Question: I want spinner on left side in sherlock action bar but due to standard behavior it is coming on right side .[see attach image
How to fix it?
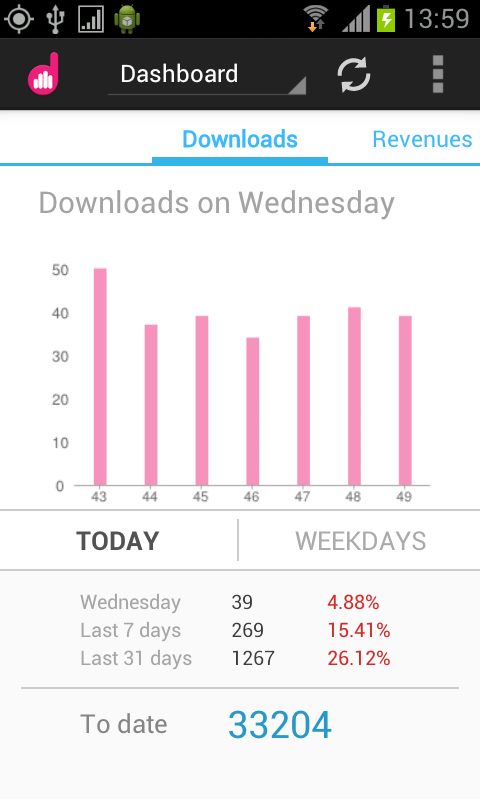
Answer: Ok,i have done this by using navigationlist instead of manually adding spinner in menu.xml:
'''
<?xml version="1.0" encoding="utf-8"?>
<resources>
<string-array name="dashboardItemList">
<item>Dashboard</item>
<item>Downloads</item>
<item>Revenues</item>
<item>Ads</item>
<item>Rankings</item>
<item>Reviews</item>
<item>Events</item>
</string-array>
</resources>
'''
@Override
'''
public boolean onCreateOptionsMenu(Menu menu) {
getSupportMenuInflater().inflate(R.menu.main_menu, menu);
setNavigationList();
return super.onCreateOptionsMenu(menu);
}
'''
'''
public void setNavigationList() {
arrayItemsForDropdown = getResources().getStringArray(R.array.dashboardItemList);
Context context = getSupportActionBar().getThemedContext();
ArrayAdapter<CharSequence> list = ArrayAdapter.createFromResource(context,R.array.dashboardItemList, R.layout.sherlock_spinner_item);
list.setDropDownViewResource(R.layout.sherlock_spinner_dropdown_item);
getSupportActionBar().setNavigationMode(ActionBar.NAVIGATION_MODE_LIST);
getSupportActionBar().setListNavigationCallbacks(list, this);
}
'''
** 4. Now give implementation as per your choice in onNavigationItemSelected Method **
'''
@Override
public boolean onNavigationItemSelected(int itemPosition, long itemId) {
if (arrayItemsForDropdown[itemPosition].equals("Dashboard")) {
downloadIcon.setVisible(false);
DashboardFragment dashboardFragment = new DashboardFragment();
showFragment(R.id.fragmentContainer, dashboardFragment, "dashboard");
overridePendingTransition(R.anim.right_in, R.anim.right_out);
} else if (arrayItemsForDropdown[itemPosition].equals("Downloads")) {
Log.d("Spinner", "downloadClicked");
showProgressDialog();
new Thread(new Runnable() {
public void run() {
checkDownloadsData();
}
}).start();
}
// skipping further else parts.....
return true;
}
'''
:) And navigationlist bydefault align to left in ActionBarSherlock. Check snapshot.